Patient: sex F, age 66
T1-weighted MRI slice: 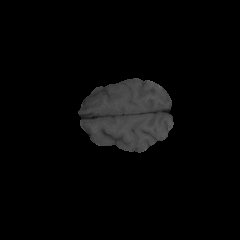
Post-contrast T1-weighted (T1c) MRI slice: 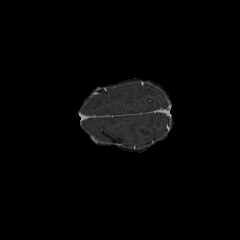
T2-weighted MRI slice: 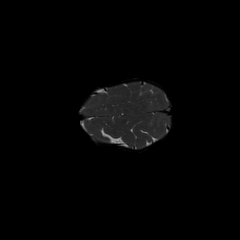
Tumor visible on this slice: no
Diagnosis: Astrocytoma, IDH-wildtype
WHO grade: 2